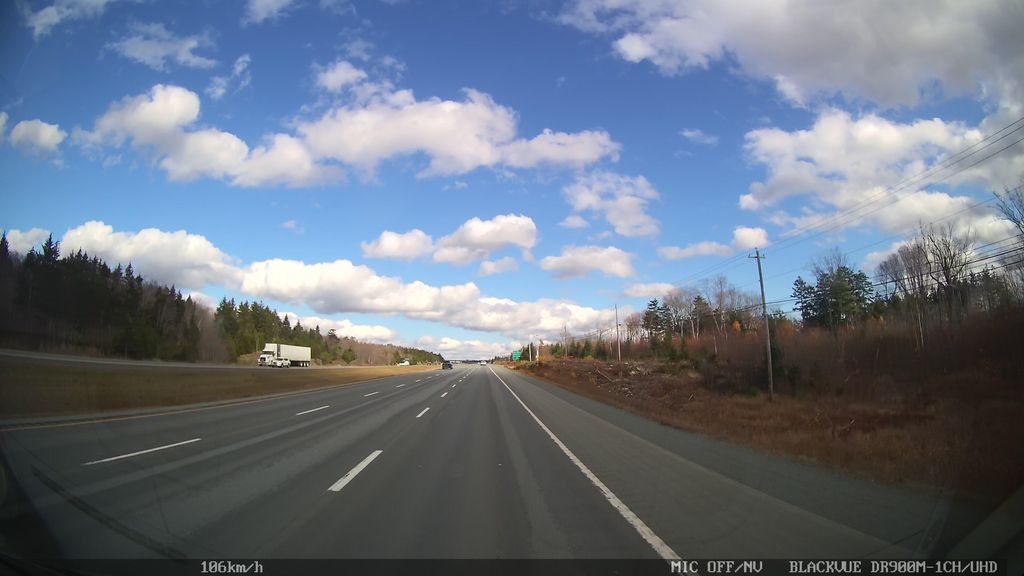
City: halifax